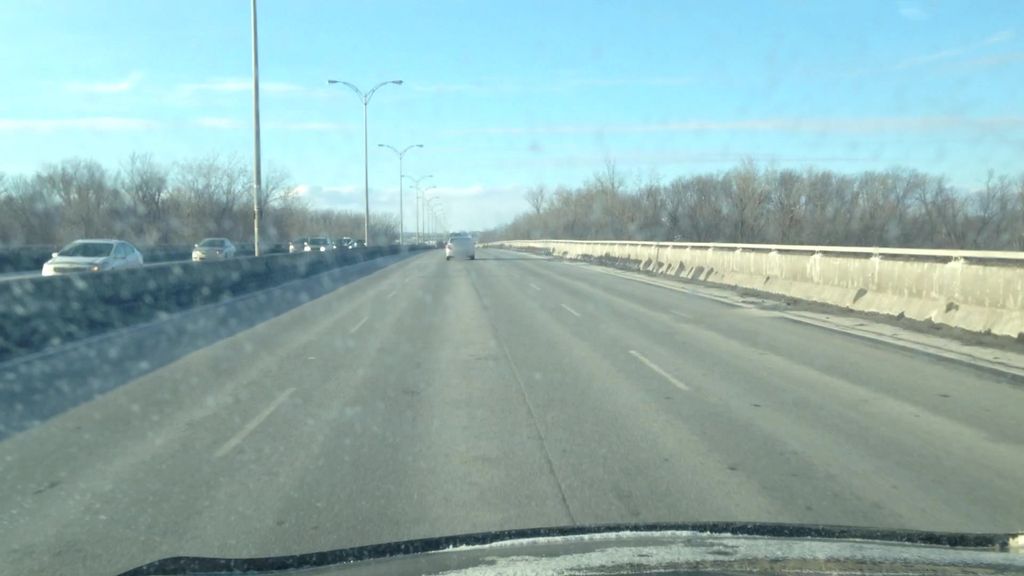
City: montreal